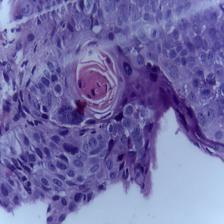
Diagnosis: OSCC